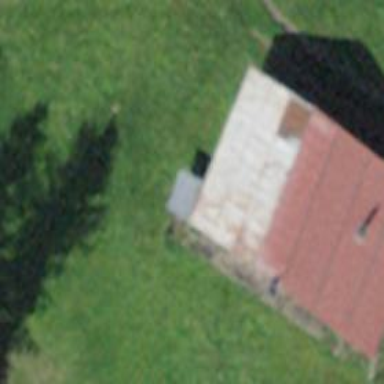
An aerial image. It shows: Barn.